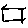
Label: square